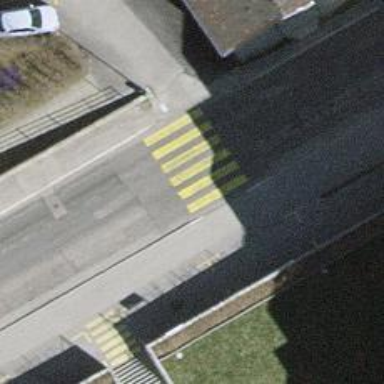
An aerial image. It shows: Zebra crossing on the road.